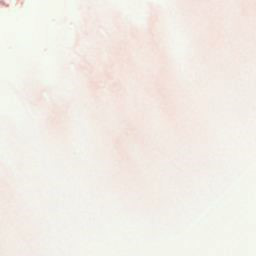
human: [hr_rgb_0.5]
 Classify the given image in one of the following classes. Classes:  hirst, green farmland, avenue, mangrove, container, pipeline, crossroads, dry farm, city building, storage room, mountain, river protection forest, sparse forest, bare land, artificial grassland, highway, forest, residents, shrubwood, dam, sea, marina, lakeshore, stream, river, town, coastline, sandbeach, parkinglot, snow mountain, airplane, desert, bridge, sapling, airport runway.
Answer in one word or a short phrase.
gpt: sandbeach